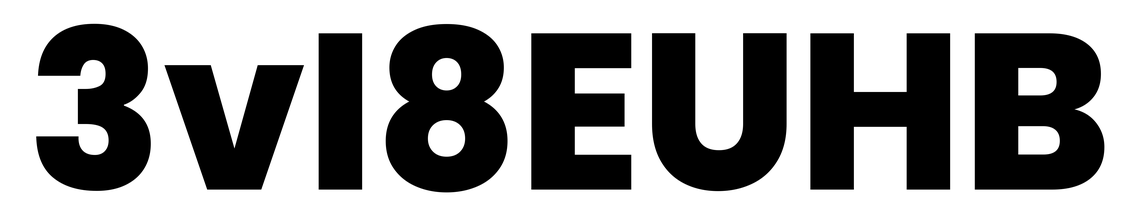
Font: Poppins-ExtraBold